Field crop: maize
Growth stage: 2
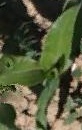
Species: maize